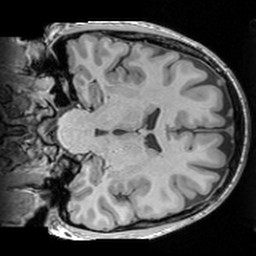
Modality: T1w
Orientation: coronal
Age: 21
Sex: female
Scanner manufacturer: siemens
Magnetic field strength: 3 T
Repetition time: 1.63 s
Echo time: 0.00311 s